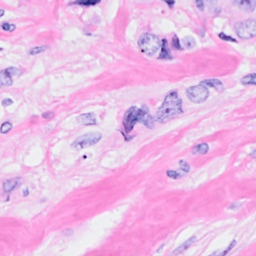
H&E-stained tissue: Breast